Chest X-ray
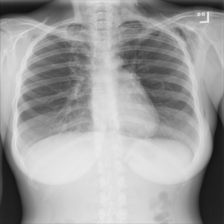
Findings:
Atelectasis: negative
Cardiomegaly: negative
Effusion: negative
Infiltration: positive
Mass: negative
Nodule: negative
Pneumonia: negative
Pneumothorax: negative
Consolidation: negative
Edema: negative
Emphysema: positive
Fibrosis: negative
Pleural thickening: negative
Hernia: negative